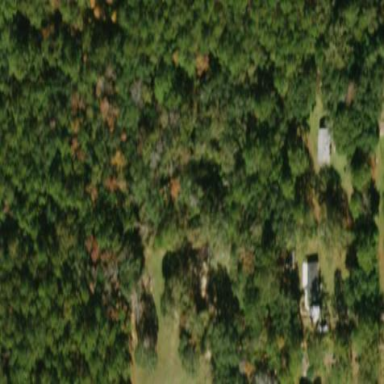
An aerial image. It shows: Mixed woodland area with various types of leaves.